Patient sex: M
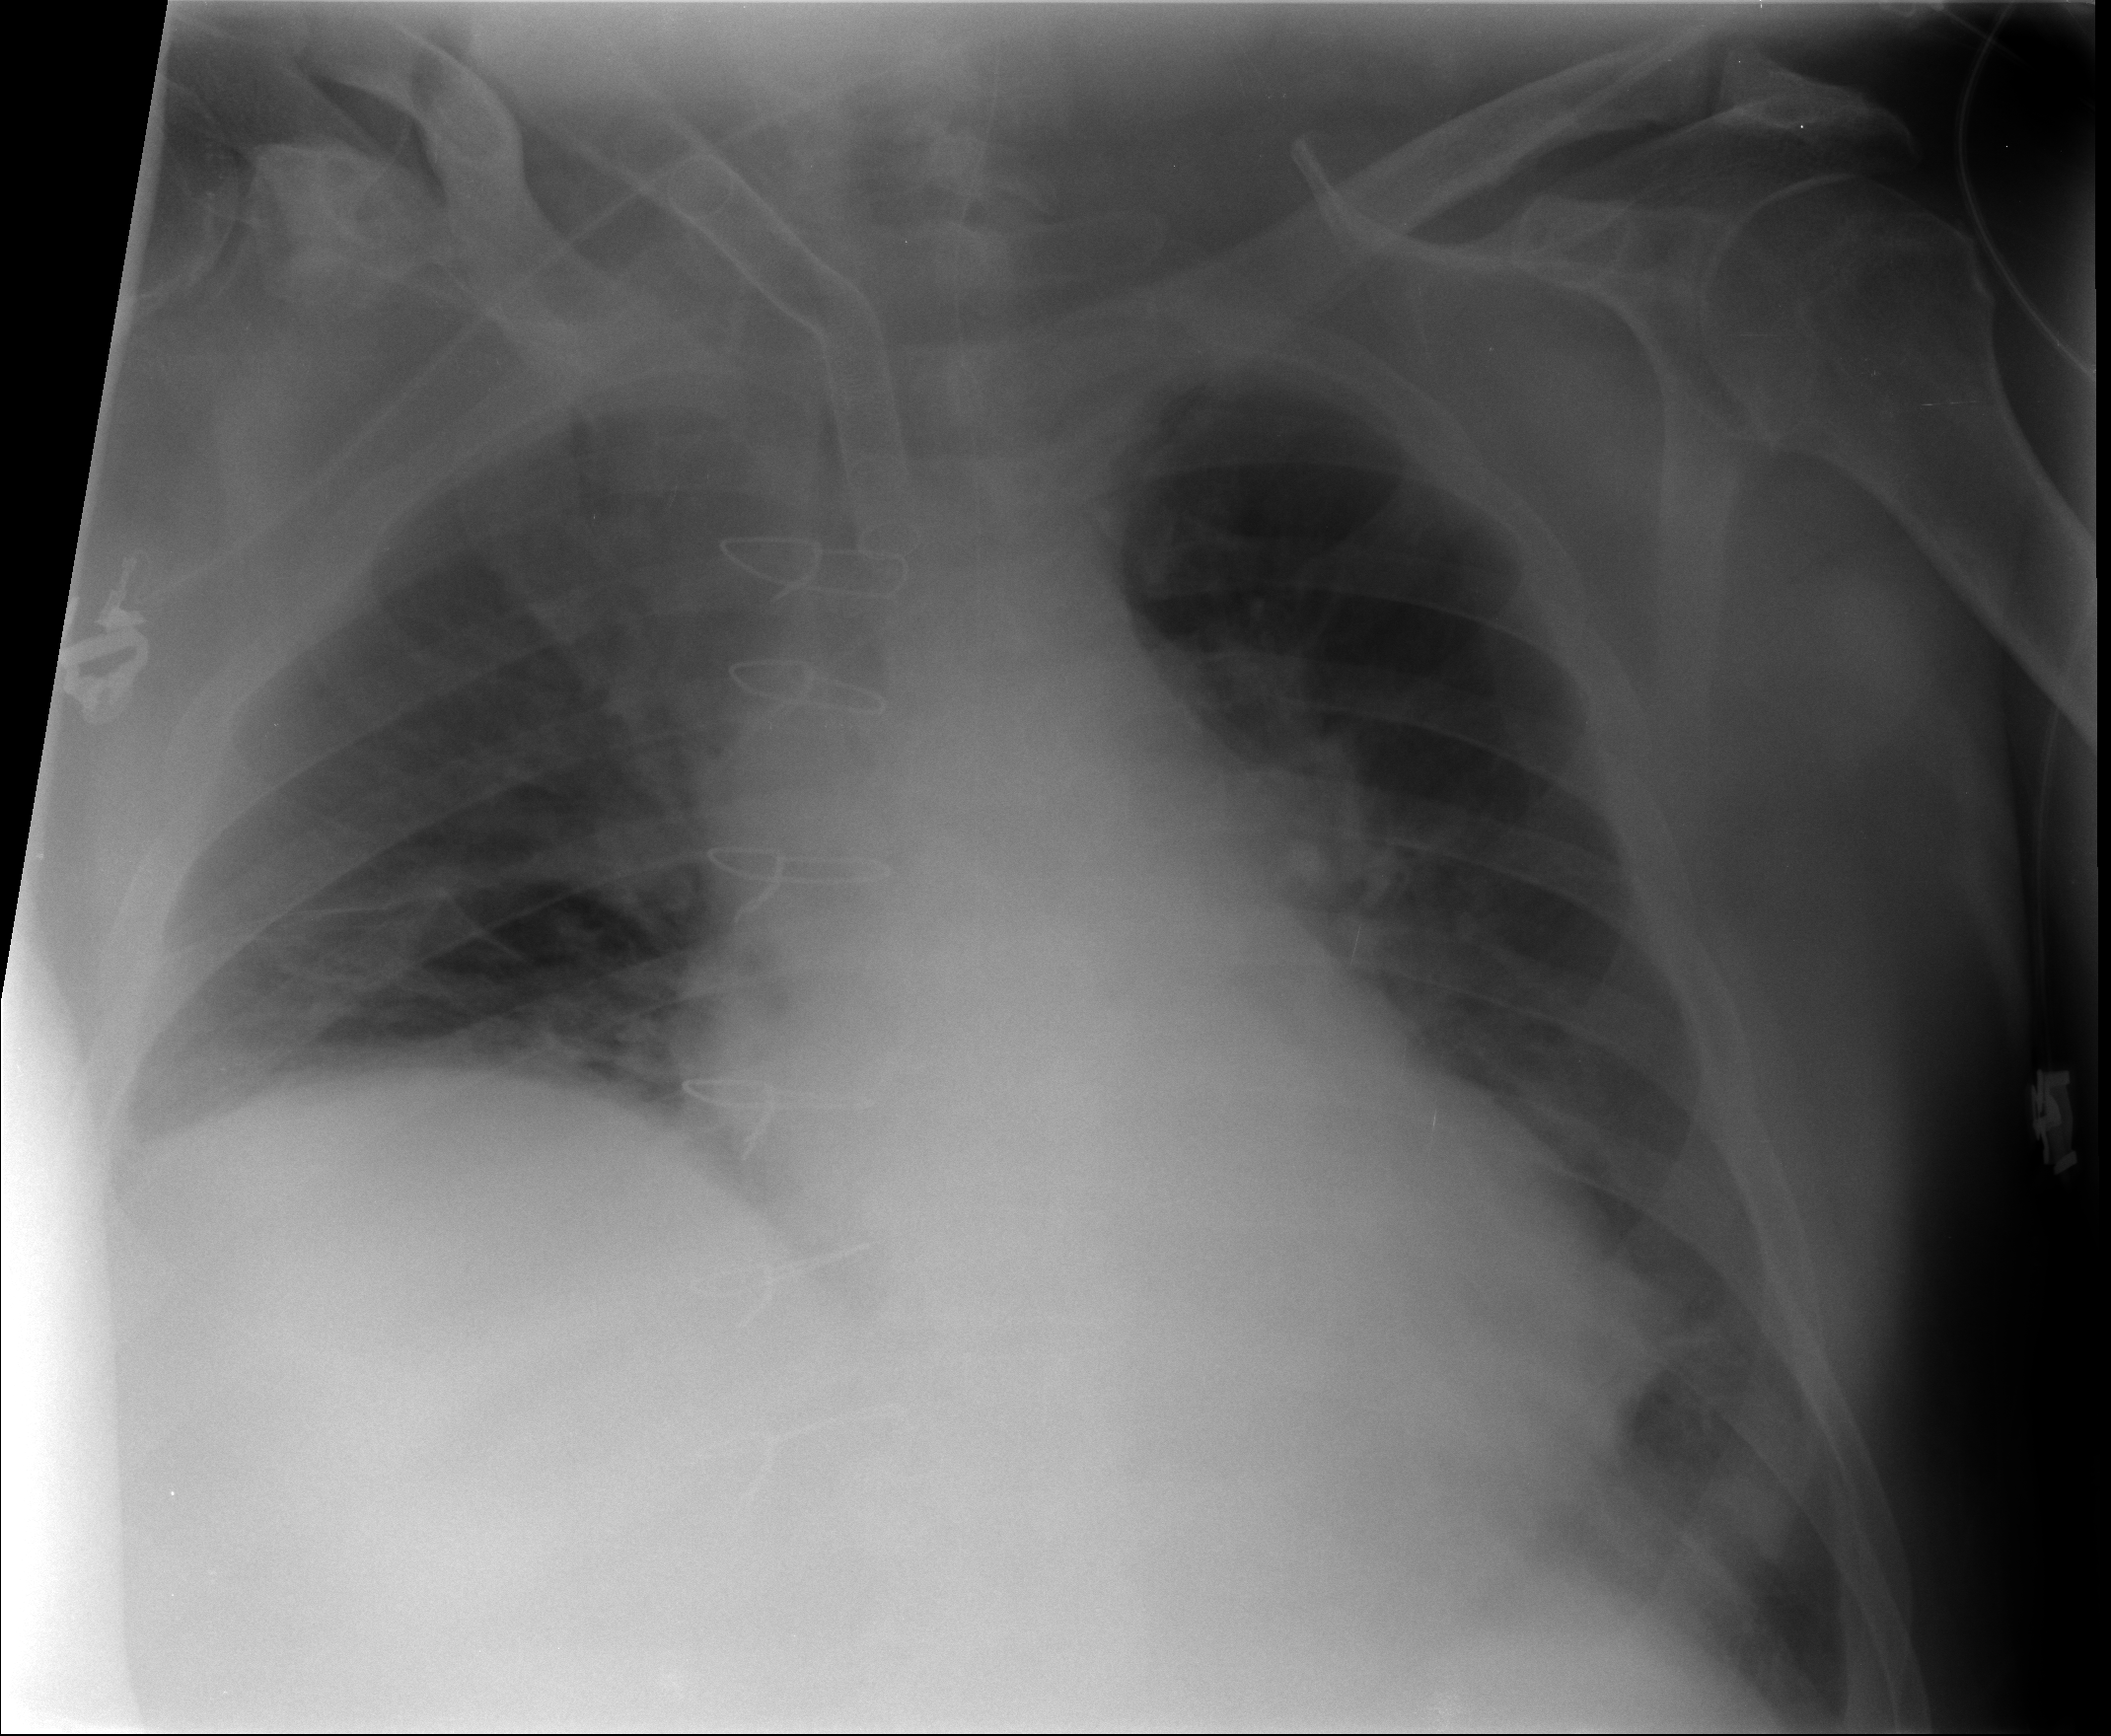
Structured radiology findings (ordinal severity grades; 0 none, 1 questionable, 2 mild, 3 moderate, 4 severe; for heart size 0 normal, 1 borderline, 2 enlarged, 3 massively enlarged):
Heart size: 2
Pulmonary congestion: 2
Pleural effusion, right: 0
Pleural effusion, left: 1
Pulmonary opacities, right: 0
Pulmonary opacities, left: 0
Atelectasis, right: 2
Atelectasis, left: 2